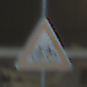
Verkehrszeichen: RadverkehrLinks
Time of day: Midday
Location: Indoor (Urban)
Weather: NotSpecified
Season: NotSpecified
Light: Natural